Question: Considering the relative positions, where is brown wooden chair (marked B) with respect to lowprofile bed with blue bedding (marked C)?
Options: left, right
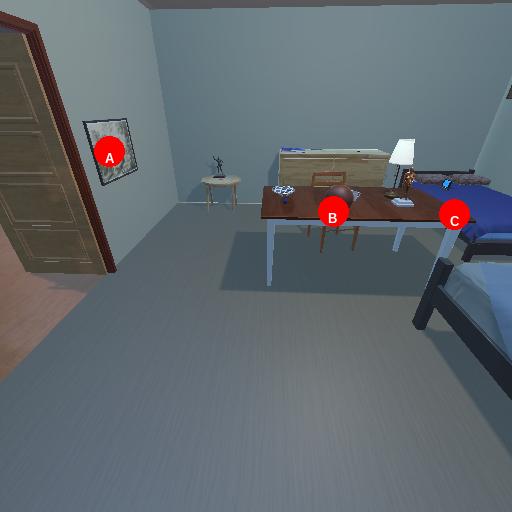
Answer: left